Question: I changed the of a column in my Bootstrap Table through jQuery:
'$('#my_td').text('45,999.54$');'
When I get the row object through
'''
var table_data = $('#my_table').bootstrapTable('getSelections');
console.log(table_data);
'''
The last column has the old value. See screenshot. The left red square is the value I get through 'getSelections' and the right red square is the value I changed through jQuery.

What is the right way to change the last column value and get that same value when using 'getSelections'?
This worked
'''
$('#listing-employees-massive').bootstrapTable('updateRow', {index: row_index, row: {
identifier:value
}});
'''
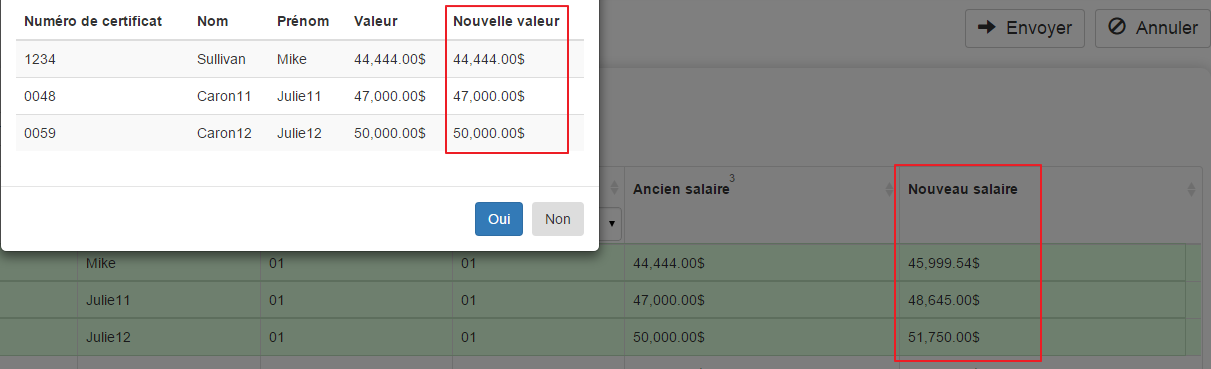
Answer: You can use the updateRow method in order to update the row info